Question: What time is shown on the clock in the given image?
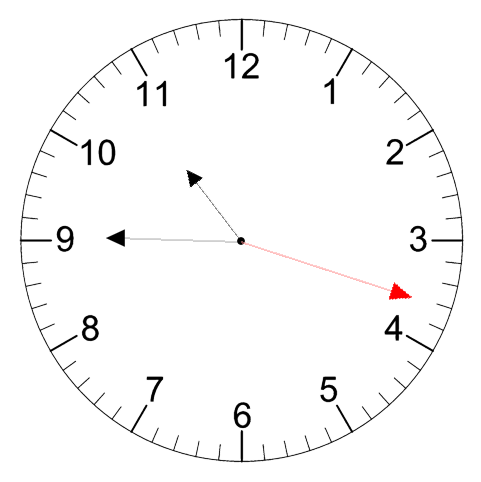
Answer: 10:45:18